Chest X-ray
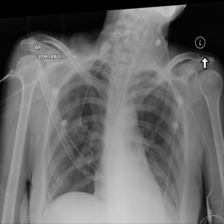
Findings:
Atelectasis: negative
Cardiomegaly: negative
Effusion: positive
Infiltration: negative
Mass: negative
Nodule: negative
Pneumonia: negative
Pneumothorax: negative
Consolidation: negative
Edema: negative
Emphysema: negative
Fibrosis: negative
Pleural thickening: negative
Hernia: negative